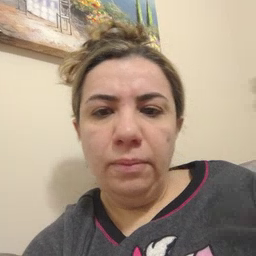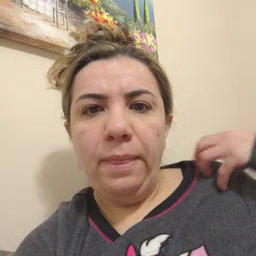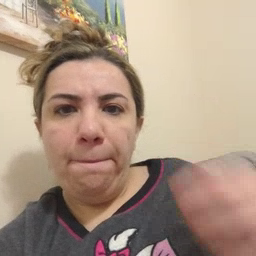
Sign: outside